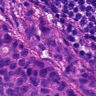
Metastatic tissue present: yes